Question: I'm making a program in C# that receive 'sms' and display to the user, and I'm having a problem with the sort of the data.
For example, if the user sort the table by ids, from the higher id to the lower so when a new 'sms' arrives it gets on the top of the table, the new sms will get to the bottom of the table anyway.
Here is a screenshot

As you can see, the id 125 is under the 0 instead of being on the top of the table...
Is there any code or event that I should use?
There is where I want to start that event:
'''
public void readSms()
{
try
{
comm = AppData.getInstance().getComm();
DecodedShortMessage[] messages = comm.ReadMessages(PhoneMessageStatus.All, "SM");
foreach (DecodedShortMessage message in messages)
{
if (AppData.getInstance().mensagens.Count != 0)
{
Message msg = new Message(
AppData.getInstance().messages.Last.Value.getId() + 1,
((SmsDeliverPdu)(message.Data)).OriginatingAddress,
message.Data.UserDataText,
((SmsDeliverPdu)(message.Data)).SCTimestamp.ToDateTime(),
false);
AppData.getInstance().setMensagem(msg);
}
else
{
Message msg = new Message(
0,
((SmsDeliverPdu(message.Data)).OriginatingAddress,
message.Data.UserDataText,
((SmsDeliverPdu)(message.Data)).SCTimestamp.ToDateTime(),
false);
AppData.getInstance().setMensagem(msg);
}
}
// I need to put the event of sorting here in case any message was been added
}
catch (Exception ex)
{
MessageBox.Show(ex.Message);
}
}
'''
Thank you once more Edper for your help!
There is when I add the message in the program:
'''
public void preencherTabela(int lastIndex)
{
LinkedList<Message> messages = AppData.getInstance().getMessagessList();
{
addTable(
messages.ElementAt(i).getId(),
messages.ElementAt(i).getChecked(),
messages.ElementAt(i).getMsg(),
messages.ElementAt(i).getNum(),
messages.ElementAt(i).getDate());
}
}
'''
And the 'AddTable' method:
'''
private void addTable(int p, bool p_2, string p_3, string p_4, DateTime dateTime)
{
this.dataGridView1.Invoke(
new MethodInvoker(() =>
{
this.dataGridView1.Rows.Add(p, p_2, p_3, p_4, dateTime);
}));
}
'''
If you want to now also the point of it, this is a program for show Messages in a screen, for example, in a disco, the users send messages from the mobile to a number connected by a model to a PC and the messages will show on it, actually I'm testing it in a friends disco.
Thank you again for the help!
Edit: Added a bounty of 50 reputation for who can help me fix the table.
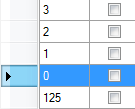
Answer: Finally got it work!
There is what I did:
'''
DataGridViewColumn column = dataGridView1.SortedColumn;
ListSortDirection order;
if (dataGridView1.SortOrder.Equals(SortOrder.Ascending))
{
order = ListSortDirection.Ascending;
}
else
{
order = ListSortDirection.Descending;
}
dataGridView1.Sort(column, order);
'''
So, I got the sorted column and I check in a if what is the order that the datagridview is sorted, then I sort again the column that used sorted for the same order...
Notice that this code is fresh so it isn't "bulletproof" I'm not checking if the values of column and the order are null or not!
If you need this code and use it, take that in mind!
It's almost like the answer of Jayesh.
Thank you all for the help!